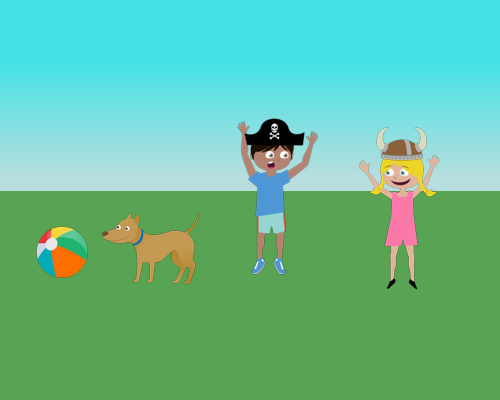
on middle a surprised boy arms up wears pirate hat on right is a girl arms up wears horn hat on left a beach ball medium size right from ball is a dog medium size facing left